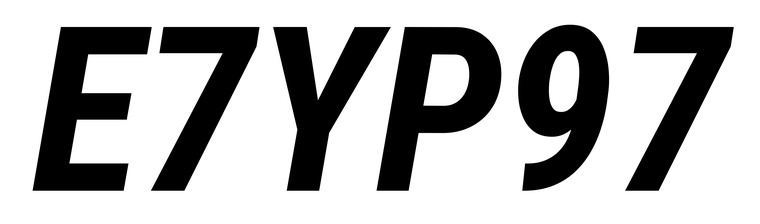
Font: Roboto-Italic_Condensed_Bold_Italic